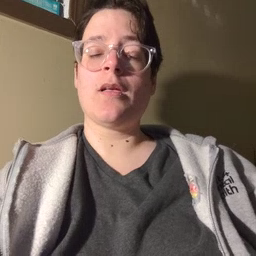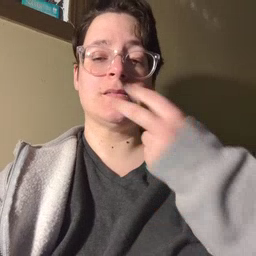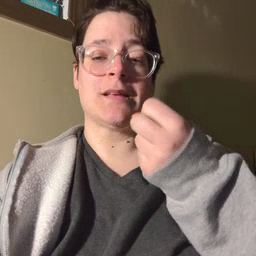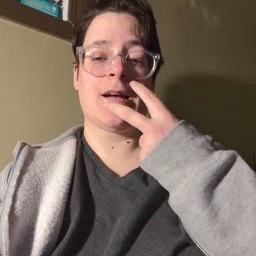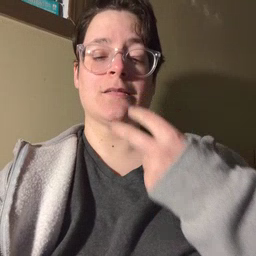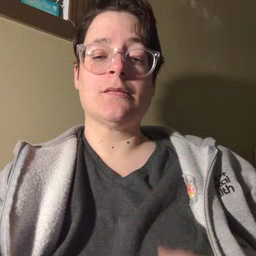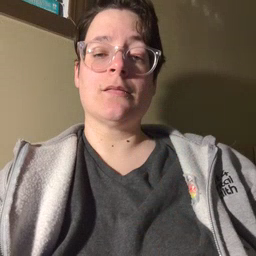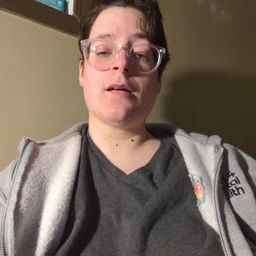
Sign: snack